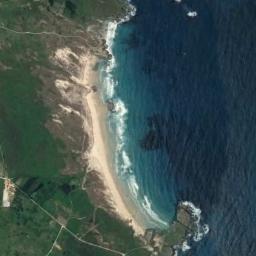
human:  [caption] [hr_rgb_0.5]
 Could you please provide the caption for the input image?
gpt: Blue water and sandy beaches and brown lands and large green areas .

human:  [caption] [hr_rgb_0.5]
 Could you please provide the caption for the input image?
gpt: The beach with khaki sand and the land next to the beach is covered with some green plants .

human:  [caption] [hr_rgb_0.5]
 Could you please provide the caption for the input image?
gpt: The beach lies in the grass .

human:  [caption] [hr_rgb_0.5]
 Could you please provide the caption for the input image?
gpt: There are footprints by the beach .

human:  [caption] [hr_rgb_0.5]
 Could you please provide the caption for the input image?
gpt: The beach is surrounded by water and grass .